Field crop: tomato
Growth stage: 1
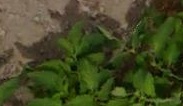
Species: tomato